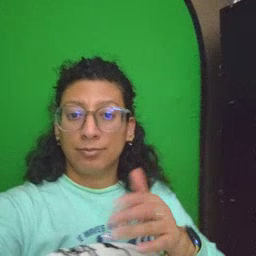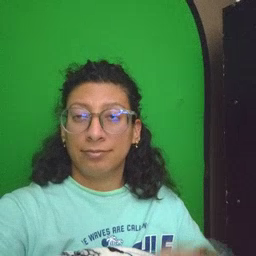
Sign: room